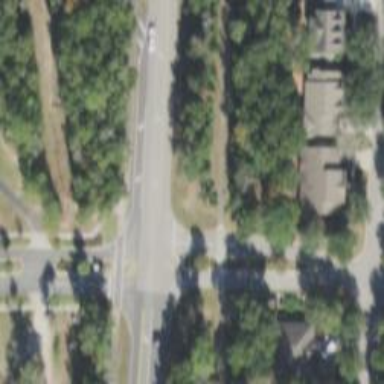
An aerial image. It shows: Uncontrolled road crossing.